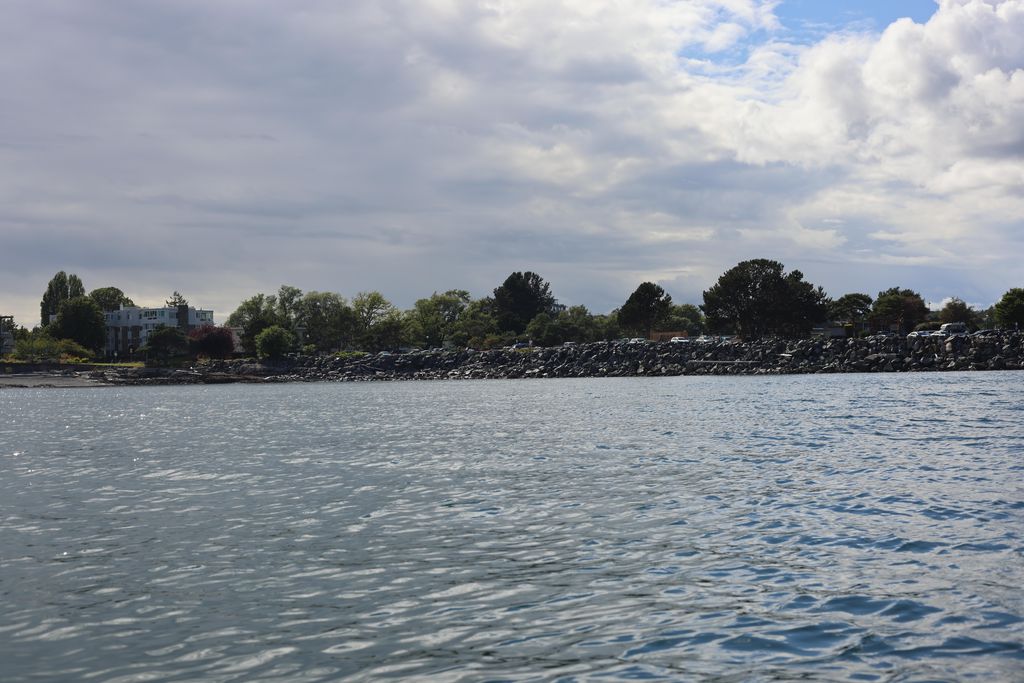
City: victoria